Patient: sex F, age 31
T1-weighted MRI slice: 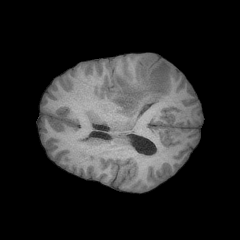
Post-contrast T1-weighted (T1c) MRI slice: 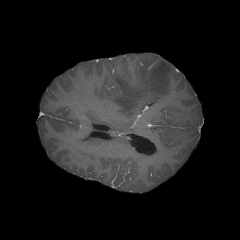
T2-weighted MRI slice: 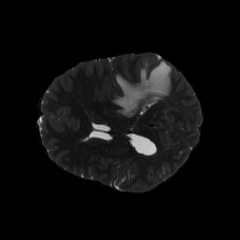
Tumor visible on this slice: yes
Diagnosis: Glioblastoma, IDH-wildtype
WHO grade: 4